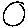
Label: circle